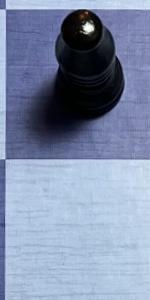
Label: Empty